Interaction volume radius: 10 \u00c5
Interaction volume height: 10 \u00c5
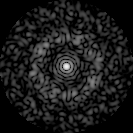
Disorder parameter: 0.8263